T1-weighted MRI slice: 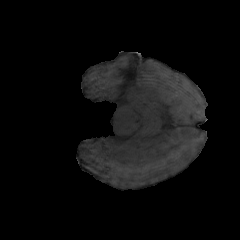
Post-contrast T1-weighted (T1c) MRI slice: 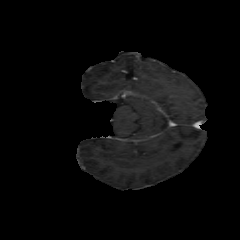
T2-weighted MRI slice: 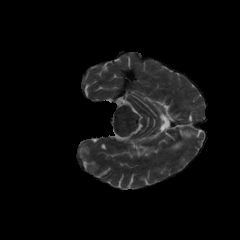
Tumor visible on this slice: no